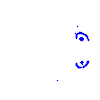
Particle: pion